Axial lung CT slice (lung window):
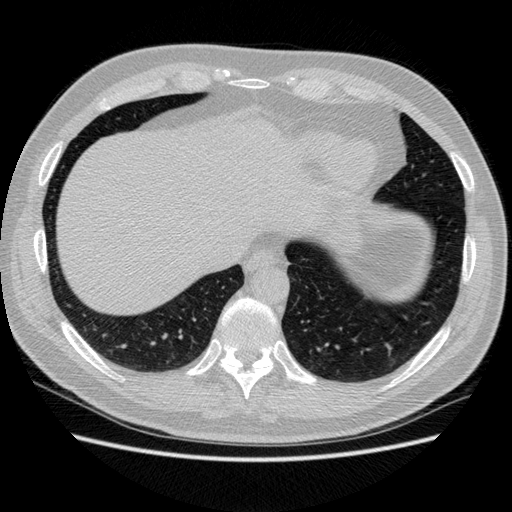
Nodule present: no